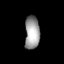
Tissue: lung
Cell type: Myeloid cells
Senescence score: 0.6683
Nuclear area (px): 474
Mean DAPI intensity: 157.975